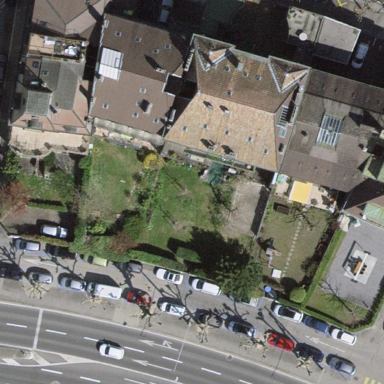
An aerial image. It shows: Residential garden.